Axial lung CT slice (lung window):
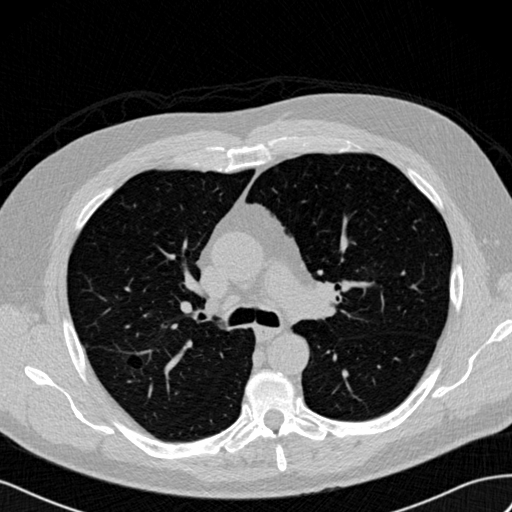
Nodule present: no